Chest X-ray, PA view. Patient: 55 years old, sex M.
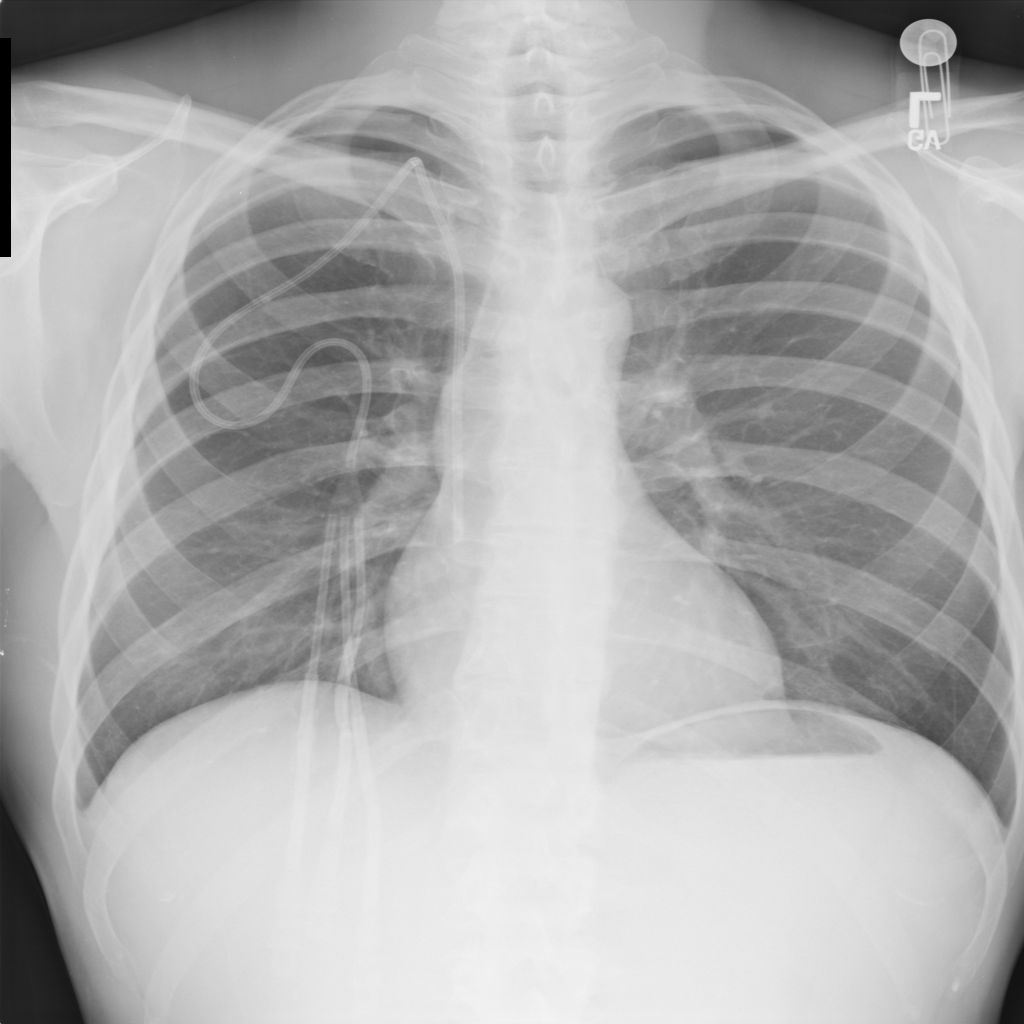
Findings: No Finding